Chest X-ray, PA view. Patient: 24 years old, sex F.
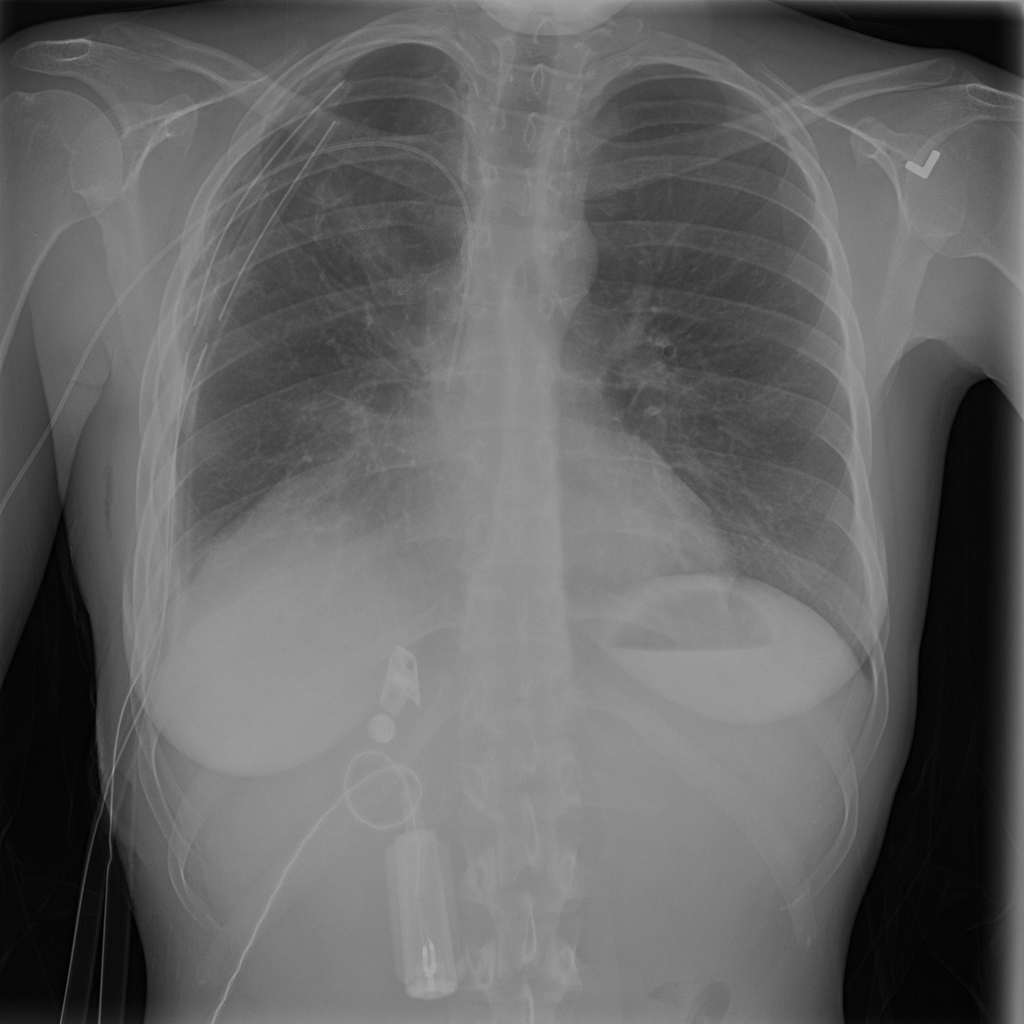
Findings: Effusion, Pneumothorax